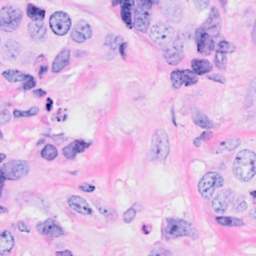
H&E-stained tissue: Breast